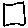
Label: square